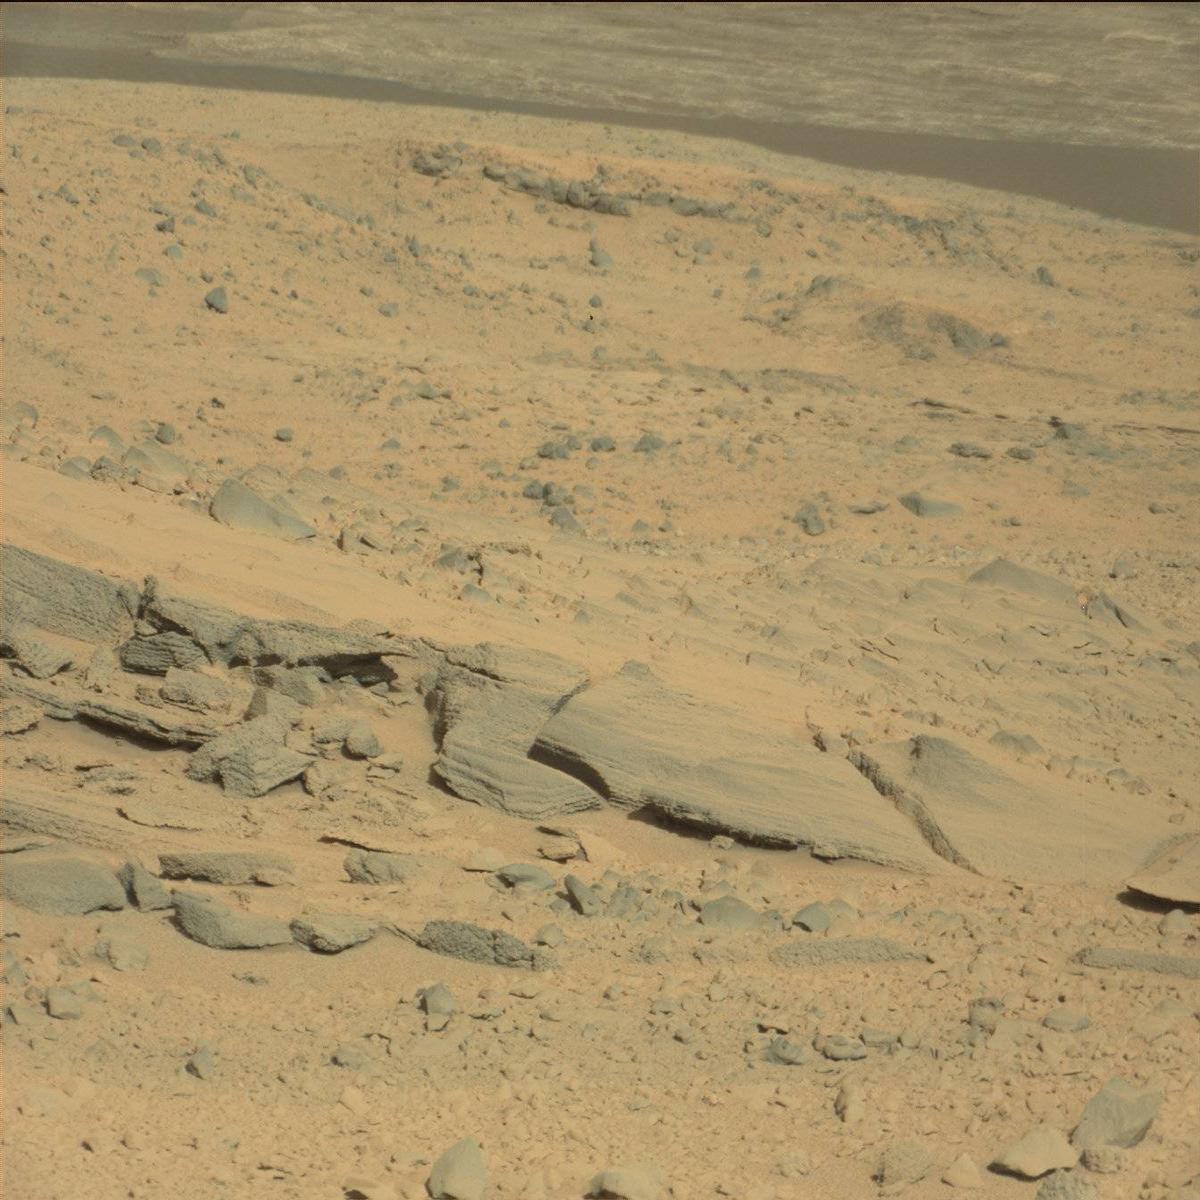
Terrain classes present: Bedrock, Ridge, Sand / Soil